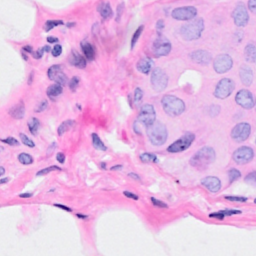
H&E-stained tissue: Breast